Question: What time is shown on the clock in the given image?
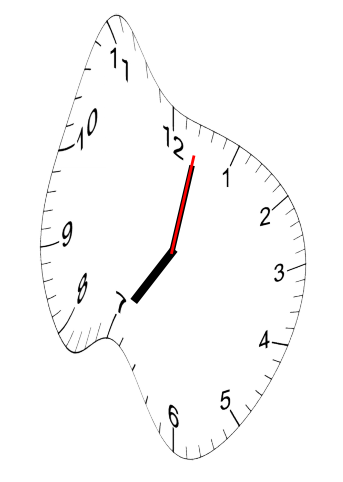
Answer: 07:02:02